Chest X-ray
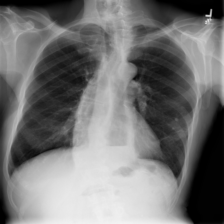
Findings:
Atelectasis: negative
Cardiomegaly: negative
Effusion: negative
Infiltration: negative
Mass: negative
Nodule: negative
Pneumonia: negative
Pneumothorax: negative
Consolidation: negative
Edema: negative
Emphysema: negative
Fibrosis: negative
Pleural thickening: negative
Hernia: negative